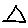
Label: triangle